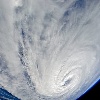
Label: cloud